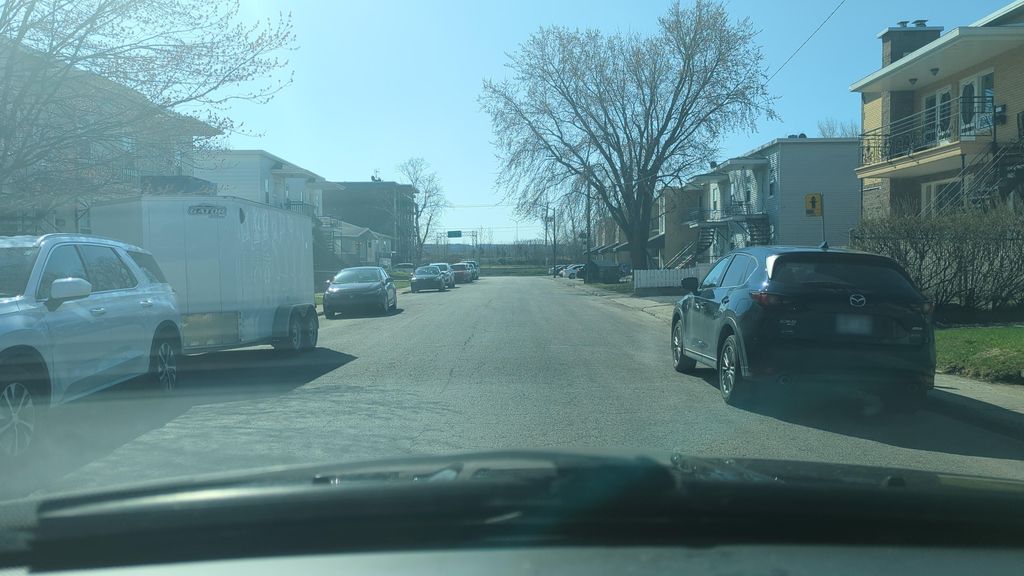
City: quebec_city